Aerial crown-view tile of a tropical tree (Barro Colorado Island, Panama), acquired 20240716:
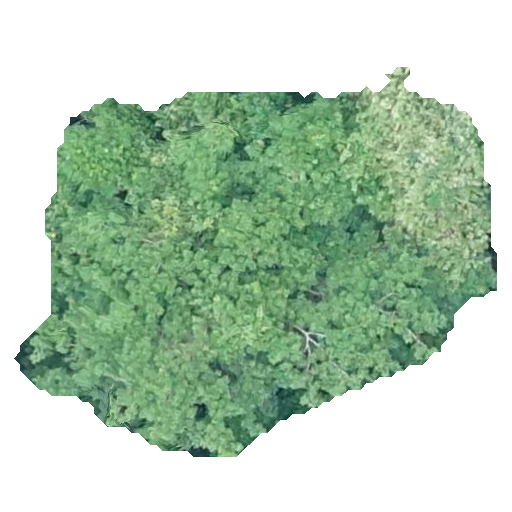
Species: Hura crepitans
GBIF accepted scientific name: Hura crepitans
Crown area: 207.411 m²